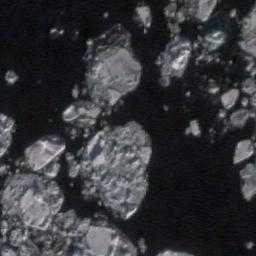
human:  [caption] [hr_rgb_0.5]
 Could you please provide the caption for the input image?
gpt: There are sea ice of different sizes .

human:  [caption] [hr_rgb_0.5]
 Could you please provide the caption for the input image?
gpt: A lot of sea ice of different sizes floats in the deep blue sea .

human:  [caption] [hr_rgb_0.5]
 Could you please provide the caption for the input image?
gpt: Countless ice cubes of various sizes float into a loose, Large piece floating on the deep blue sea .

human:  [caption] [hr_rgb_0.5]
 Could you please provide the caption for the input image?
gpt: There are many ice on the black sea .

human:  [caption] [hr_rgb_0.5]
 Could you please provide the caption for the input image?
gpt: There are many pieces of sea ice .